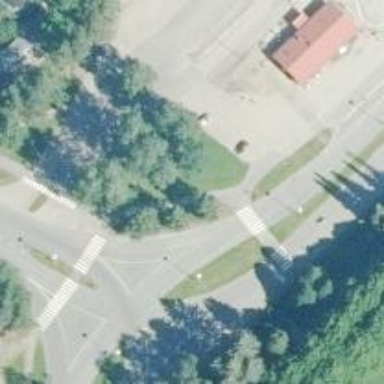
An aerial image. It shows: Marked footway crossing with asphalt surface. There is crossing island present.